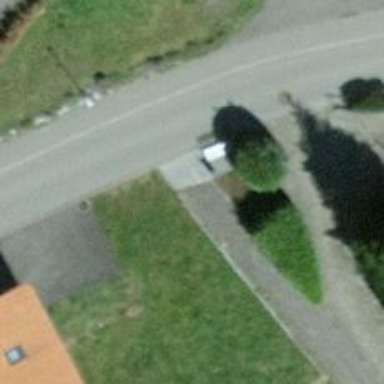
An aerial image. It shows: Bench.